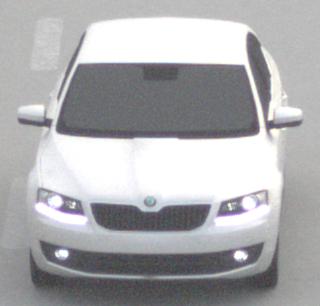
Make: Skoda
Model: Octavia 1.2 TSI
Detailed model: Octavia (III) Limousine
Model produced from: 2013/02
Model produced until: 2015/04
Doors: 5
Color: white
Road condition: dry road
Daytime: morning or afternoon
Contrast: low contrast